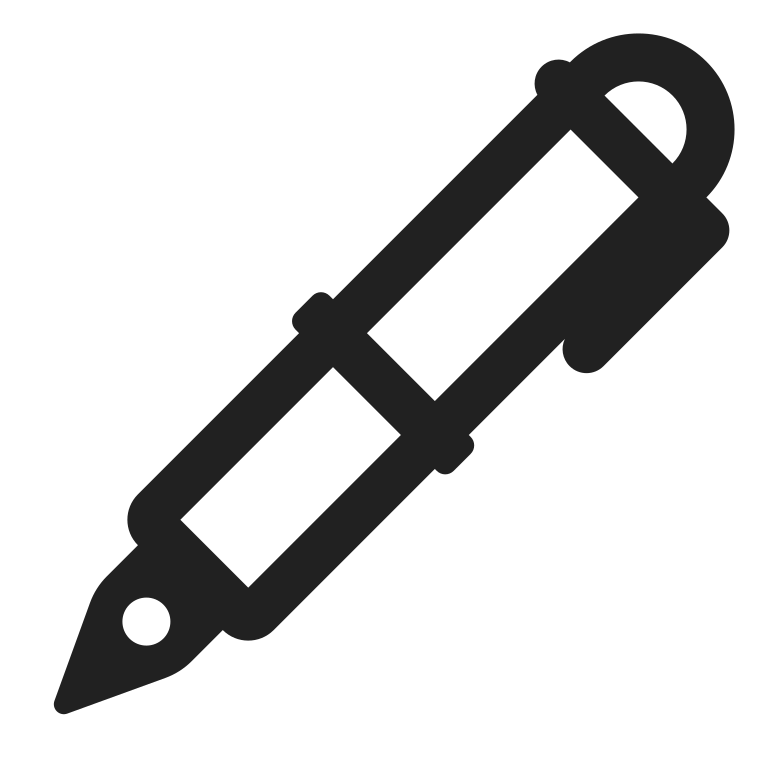
fountain pen high contrast